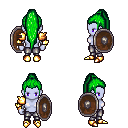
a pixel art fantasy rpg character, female body template, dark elf, purple skin, gold arm armor, metal pants, green extra-long topknot hairstyle, gold boots, shield, four views (front, back, left, right), 2x2 character sprite sheet, small pixel art, hard edges, no anti-aliasing